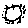
Label: sun